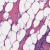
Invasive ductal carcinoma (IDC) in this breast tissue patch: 1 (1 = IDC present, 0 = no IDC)